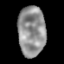
Tissue: lung
Cell type: Others
Senescence score: 0.232
Nuclear area (px): 1348
Mean DAPI intensity: 144.816